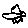
Label: bird